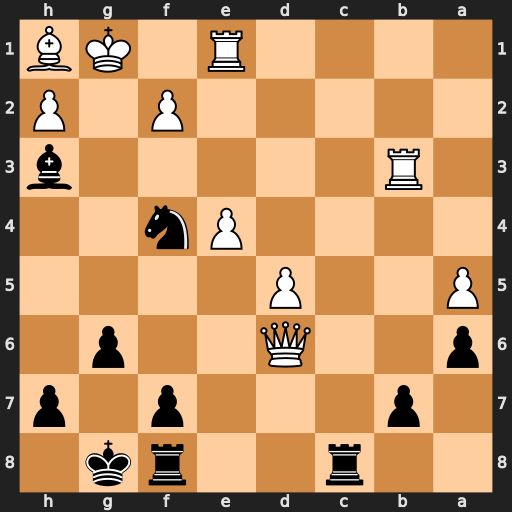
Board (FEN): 2r2rk1/1p3p1p/p2Q2p1/P2P4/4Pn2/1R5b/5P1P/4R1KB
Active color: b
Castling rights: -
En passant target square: -
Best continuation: Ne2+ Rxe2 Rc1+ Re1 Rxe1#